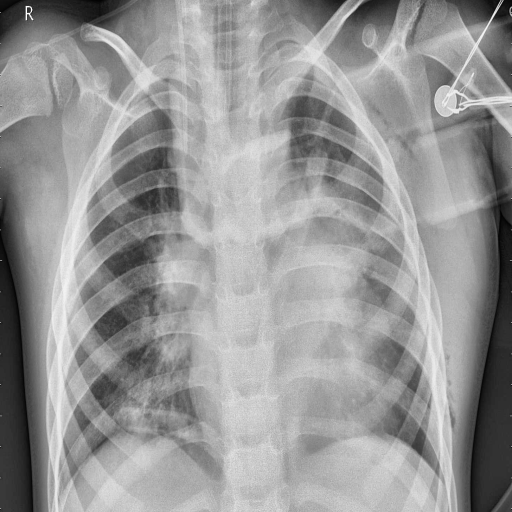
Finding: PNEUMONIA